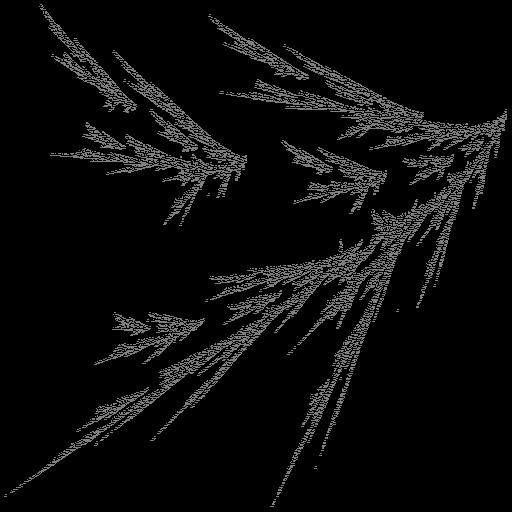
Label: filmyfern